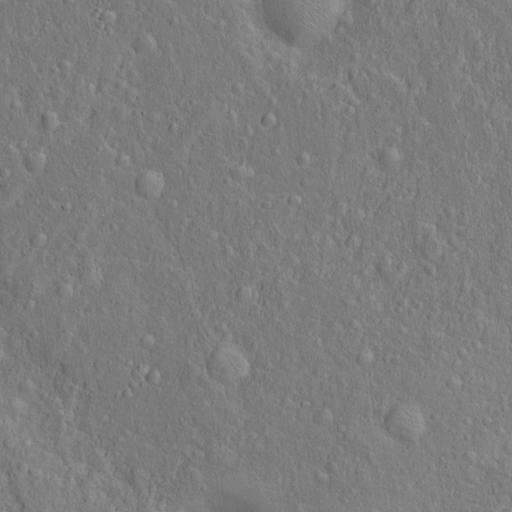
Objects detected: cone